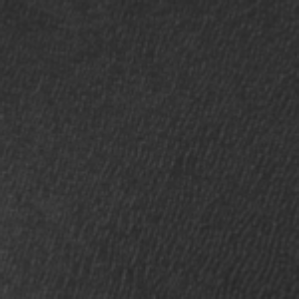
Label: frost